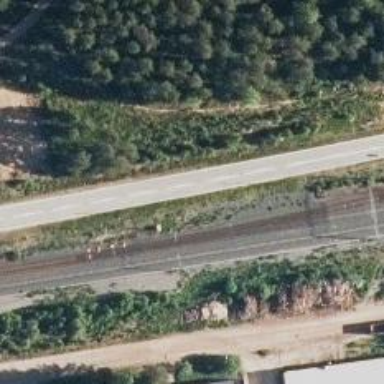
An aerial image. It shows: Continuous rail for railway.